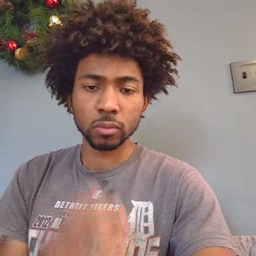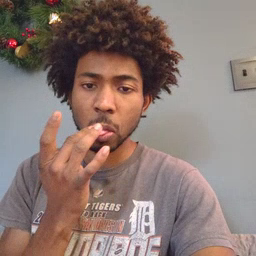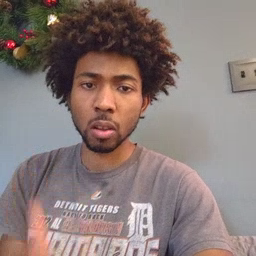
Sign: taste